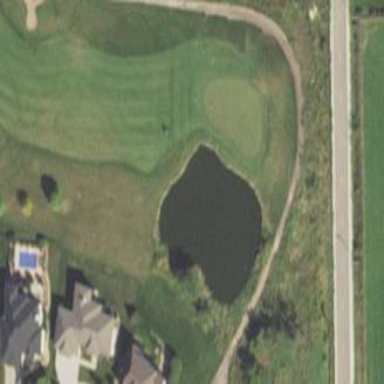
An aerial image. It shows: Water hazard on golf course.